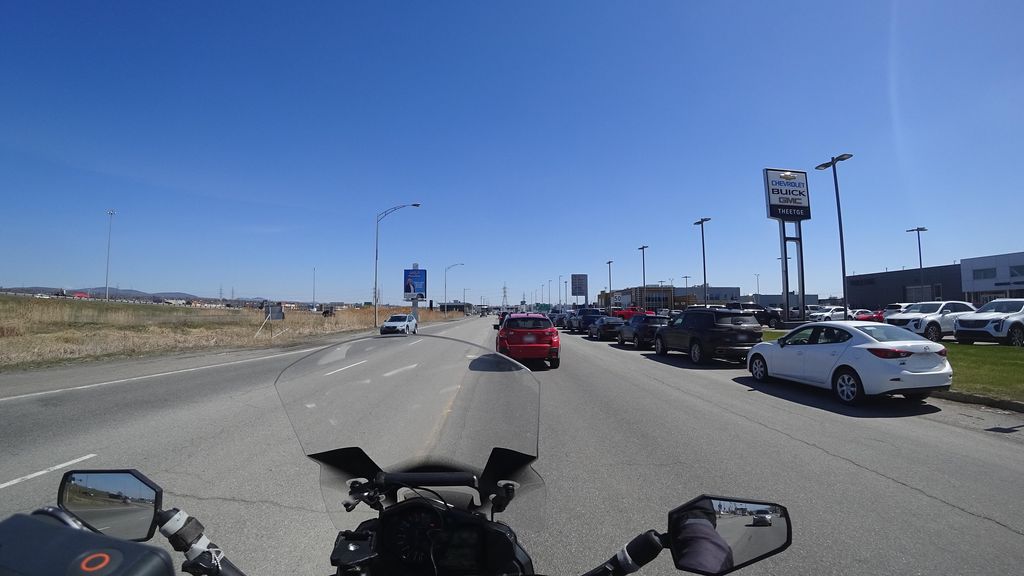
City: quebec_city